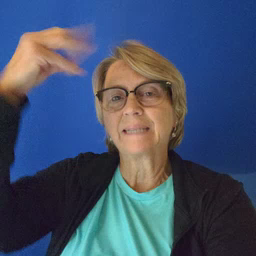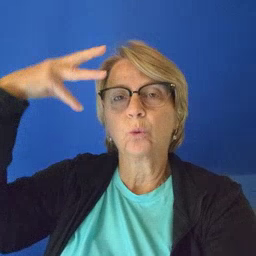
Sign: shower